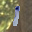
Label: 1